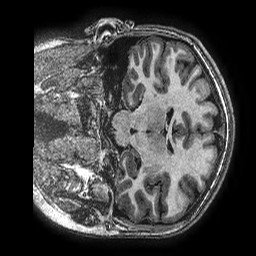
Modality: T1w
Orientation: coronal
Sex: female
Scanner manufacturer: ge
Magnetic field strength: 3 T
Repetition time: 0.00766 s
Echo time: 0.003476 s